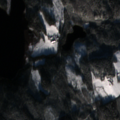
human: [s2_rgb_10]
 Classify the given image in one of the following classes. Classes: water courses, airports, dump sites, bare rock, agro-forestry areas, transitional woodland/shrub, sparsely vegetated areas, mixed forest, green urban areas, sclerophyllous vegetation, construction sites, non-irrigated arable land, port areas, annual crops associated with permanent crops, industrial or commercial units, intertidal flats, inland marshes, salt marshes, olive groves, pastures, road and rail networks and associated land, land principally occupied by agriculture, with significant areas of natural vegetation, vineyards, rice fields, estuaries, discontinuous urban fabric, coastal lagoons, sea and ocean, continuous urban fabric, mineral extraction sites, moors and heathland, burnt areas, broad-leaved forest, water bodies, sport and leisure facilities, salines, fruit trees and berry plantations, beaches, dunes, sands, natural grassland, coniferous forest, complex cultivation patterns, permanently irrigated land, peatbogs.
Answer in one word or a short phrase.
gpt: coniferous forest, mixed forest, transitional woodland/shrub, water bodies